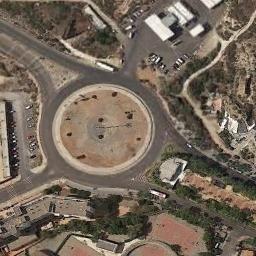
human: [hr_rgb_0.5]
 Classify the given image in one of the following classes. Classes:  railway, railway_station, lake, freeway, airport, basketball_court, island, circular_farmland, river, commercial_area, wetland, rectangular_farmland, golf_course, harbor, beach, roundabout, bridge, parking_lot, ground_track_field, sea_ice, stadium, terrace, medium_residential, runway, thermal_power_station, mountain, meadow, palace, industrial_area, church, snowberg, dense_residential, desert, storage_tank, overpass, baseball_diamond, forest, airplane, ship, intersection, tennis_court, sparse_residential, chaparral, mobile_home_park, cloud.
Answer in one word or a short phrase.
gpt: roundabout